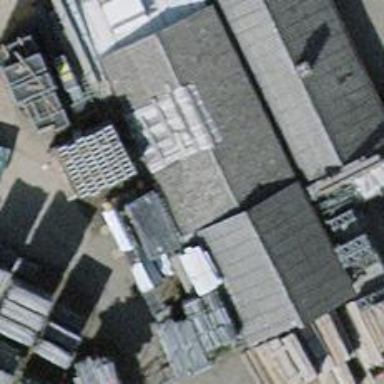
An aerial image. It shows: Building with pitched roof.